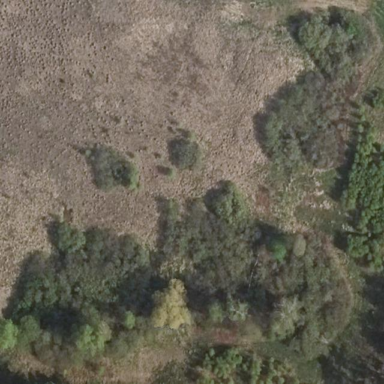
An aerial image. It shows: Swamp in wetland area.